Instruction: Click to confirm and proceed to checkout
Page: seats
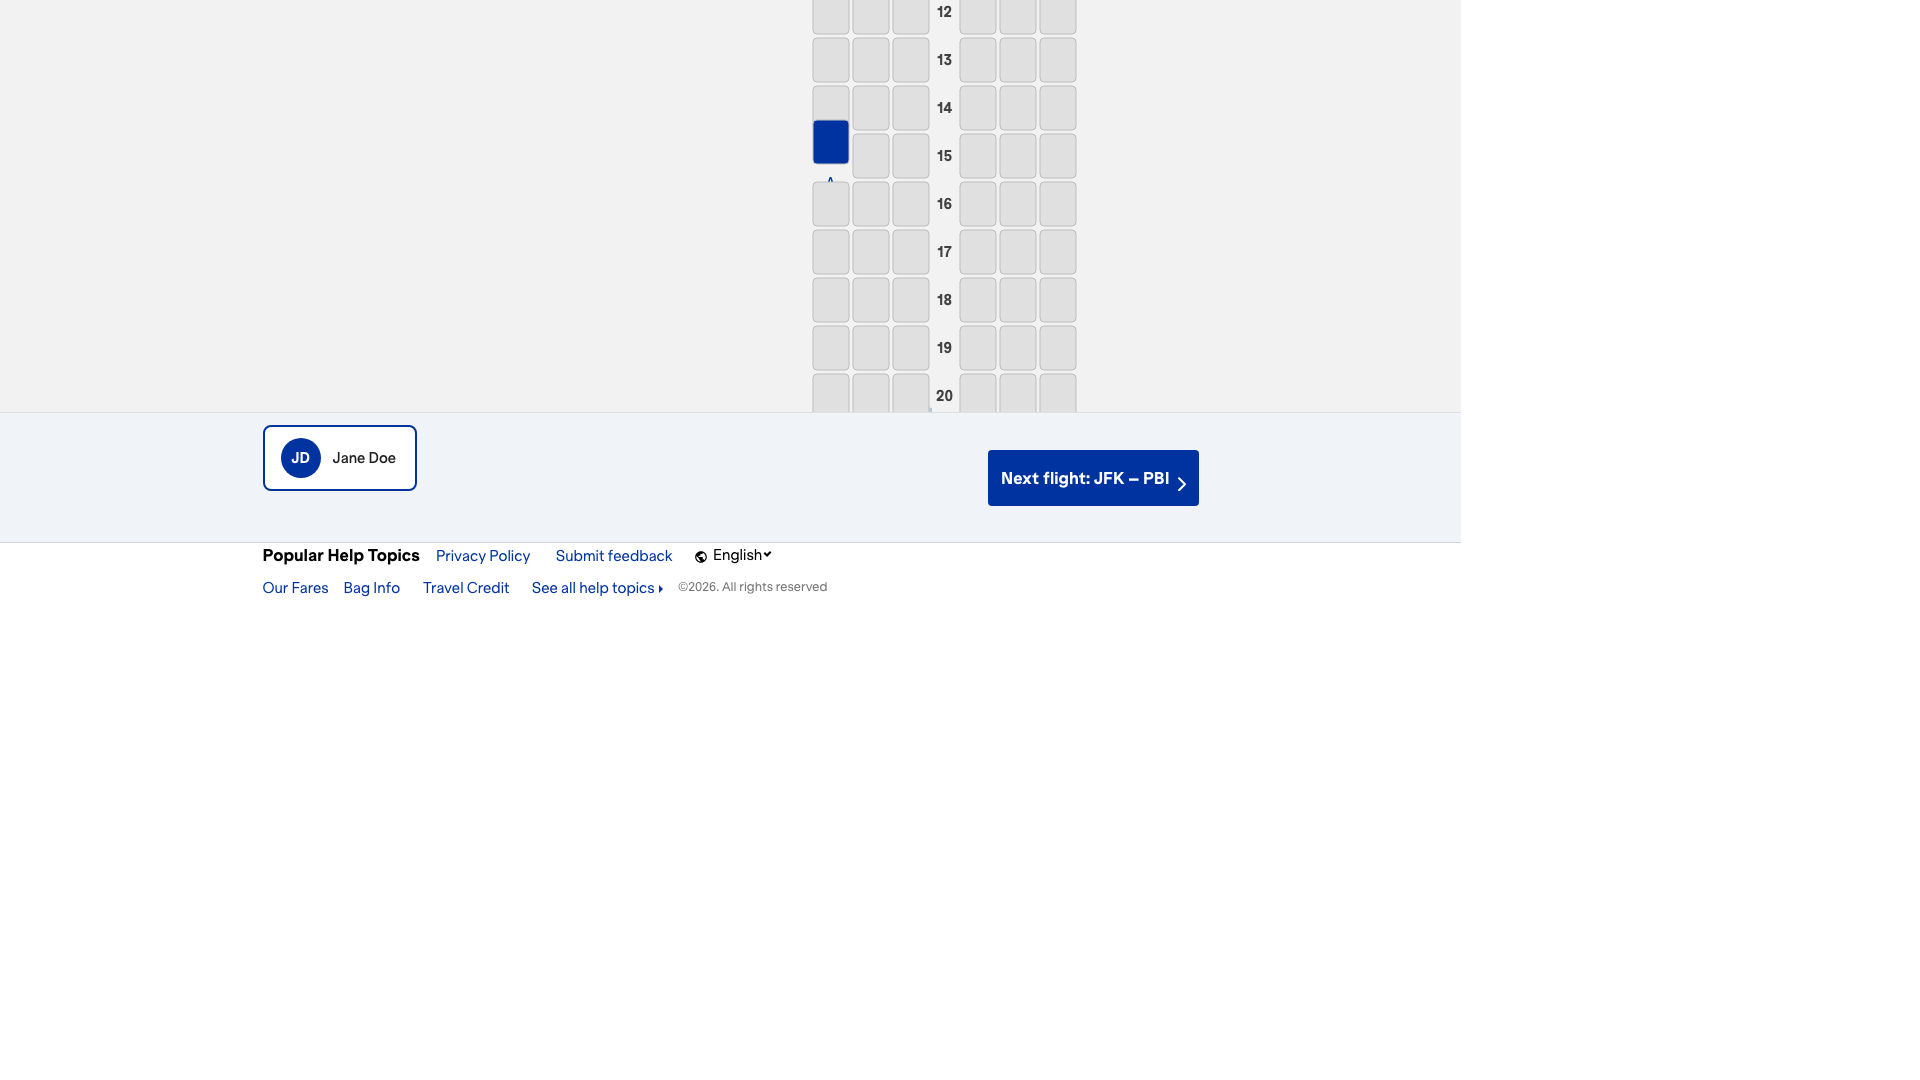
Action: click